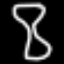
Label: hourglass